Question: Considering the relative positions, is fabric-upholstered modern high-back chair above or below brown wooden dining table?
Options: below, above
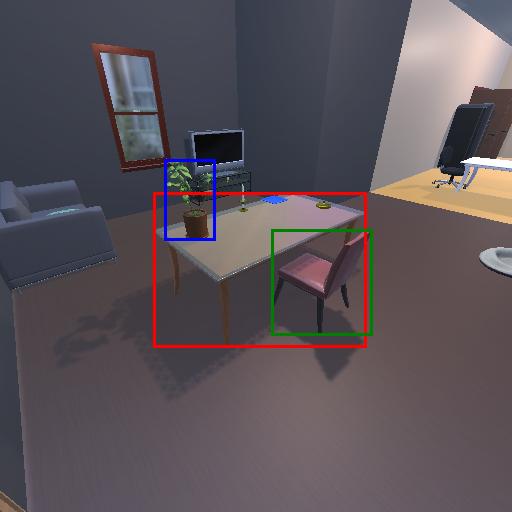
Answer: below